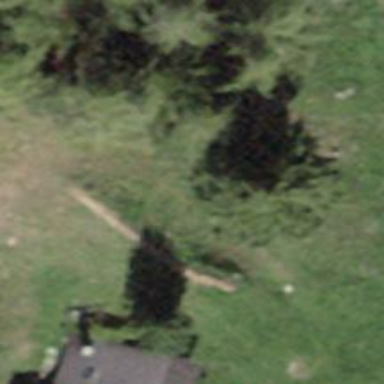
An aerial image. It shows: Bench.